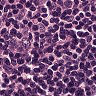
Metastatic tissue present: yes